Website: lowes
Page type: receipt
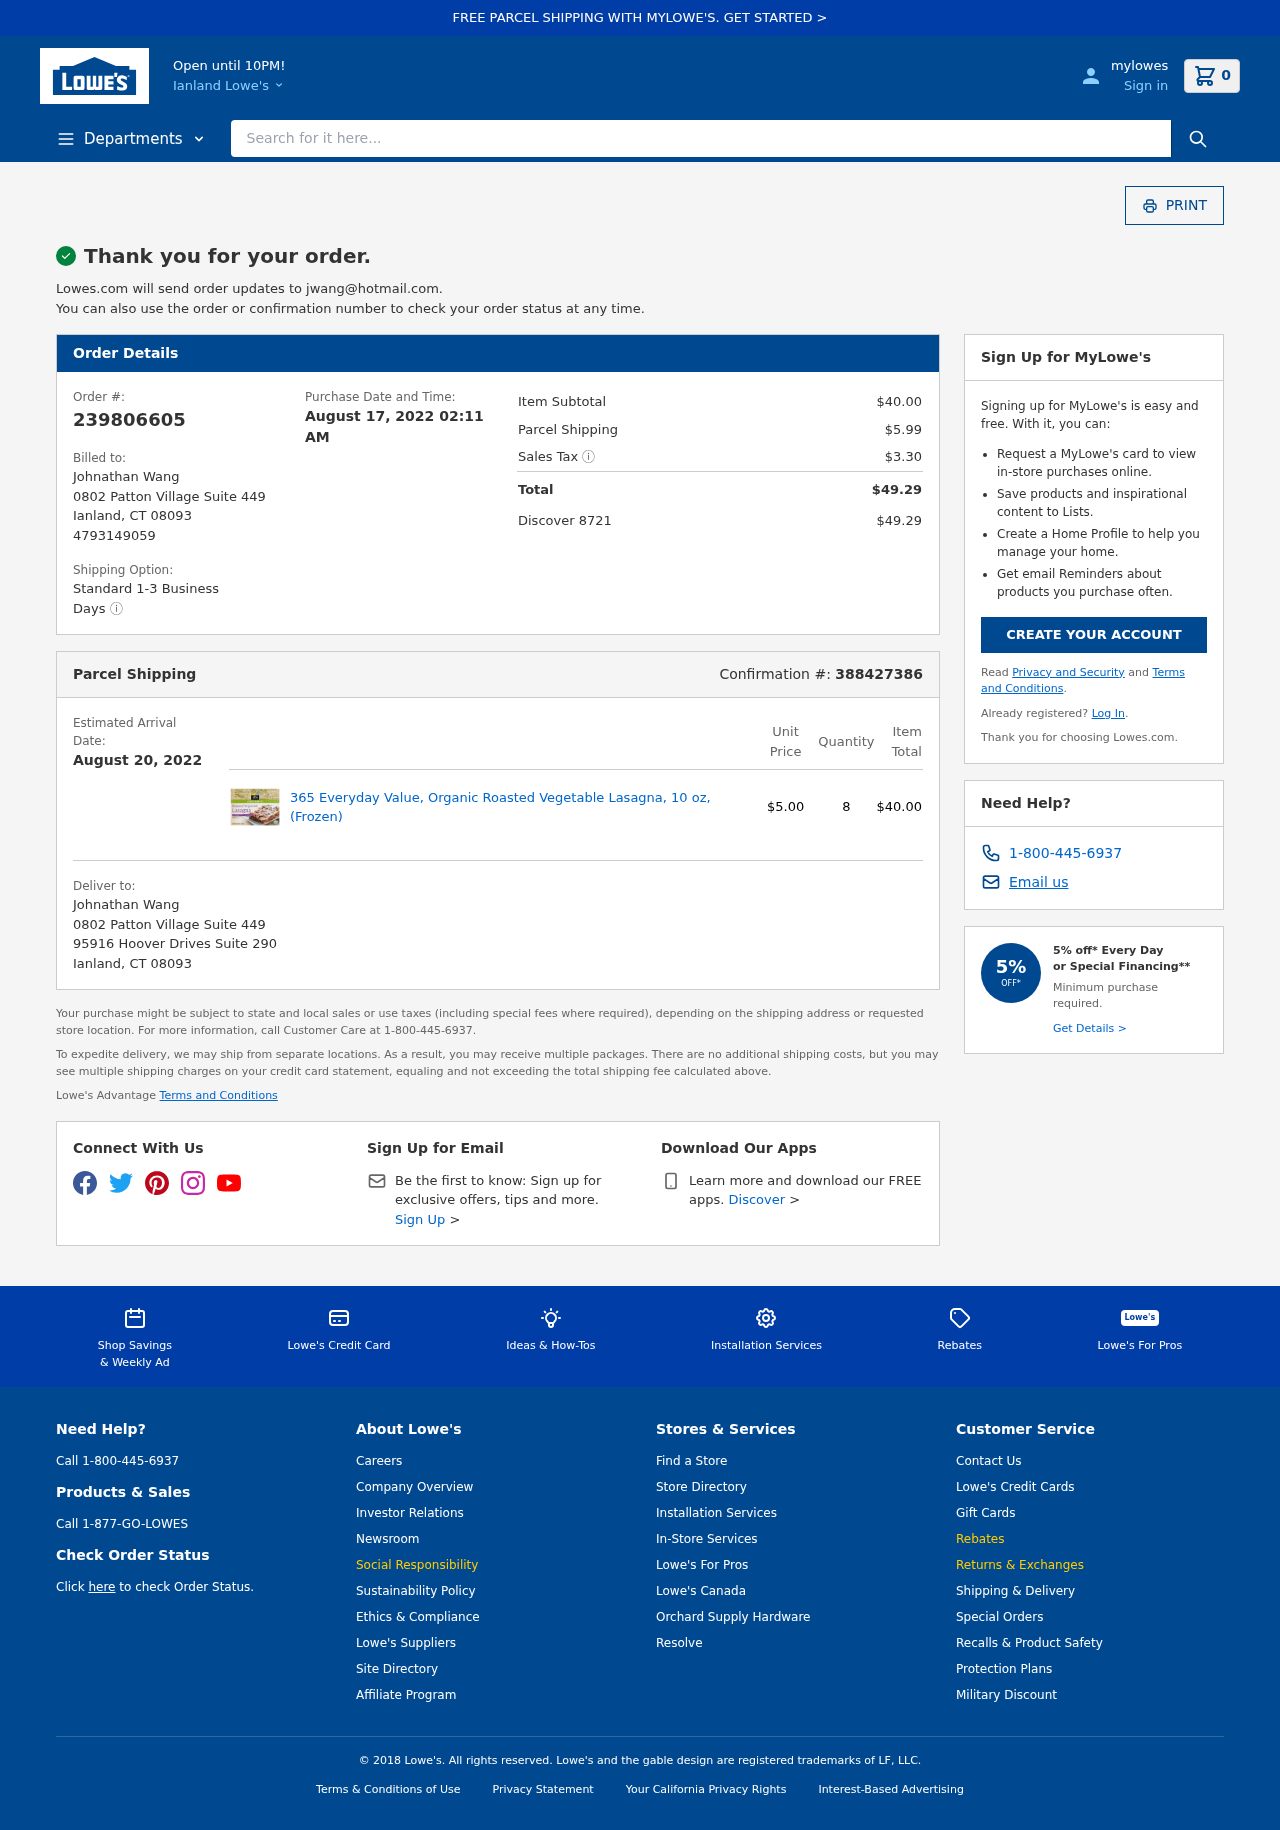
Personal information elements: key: PII_CARD_LAST4
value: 8721
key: PII_CARD_TYPE
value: Discover
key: PII_CITY
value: Ianland
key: PII_EMAIL
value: jwang@hotmail.com
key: PII_FULLNAME
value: Johnathan Wang
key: PII_FULLNAME2
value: Johnathan Wang
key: PII_PHONE
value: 4793149059
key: PII_POSTCODE
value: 08093
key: PII_STATE_ABBR
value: CT
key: PII_STREET
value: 0802 Patton Village Suite 449
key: PII_STREET2
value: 95916 Hoover Drives Suite 290
Product elements: key: PRODUCT1_NAME
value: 365 Everyday Value, Organic Roasted Vegetable Lasagna, 10 oz, (Frozen)
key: PRODUCT1_PRICE
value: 5
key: PRODUCT1_QUANTITY
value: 8
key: PRODUCT1_ITEM_TOTAL
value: $40.00
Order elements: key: ORDER_NUM_ITEMS
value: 0
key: ORDER_ID
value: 239806605
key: ORDER_DATE
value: August 17, 2022 02:11 AM
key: ORDER_SUBTOTAL
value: $40.00
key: ORDER_SHIPPING_COST
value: $5.99
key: ORDER_TAX
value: $3.30
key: ORDER_TOTAL
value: $49.29
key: ORDER_TOTAL2
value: $49.29
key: ORDER_CONFIRMATION
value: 388427386
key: ORDER_DELIVERY_DATE
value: August 20, 2022
Search elements: key: HEADER_SEARCH
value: Search for it here...